Question: I'm Visual Studios / C#, you can simply add a reference to a DLL file and then just use that namespace. I'm starting to dig into Android development and want to use the SimpleFTP library. Downloaded the .jar file, went to File --> Import and now I've got SimpleFTP.class and SimpleFTP.java in org\jibble\simpleftp in my Package Explorer.
But if I try to 'import org.jibble.simpleftp;' it says it cannot be resolved. What have I done wrong?

I was hoping I could just start typing as if I had properly imported the library and it'd figure out how to correct my package, but no such luck =[
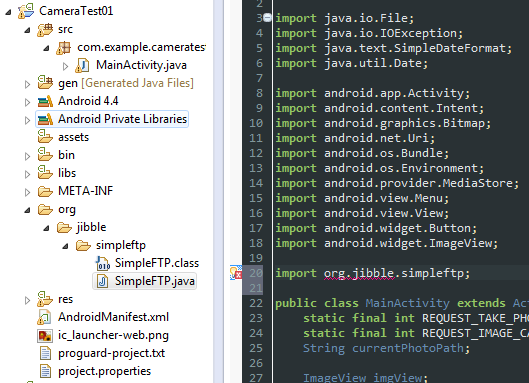
Answer: There are at least three solutions:
1. If you have the source code, you can place it under your src folder directly in your project.
2. If you have the source code, you can create an Android Library Project with the source code and connect your Android app projec to the library project.
3. If you have a JAR file, you can place it in the libs folder of your proejct.